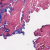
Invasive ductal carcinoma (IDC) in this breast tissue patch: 0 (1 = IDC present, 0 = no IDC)